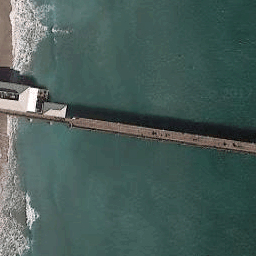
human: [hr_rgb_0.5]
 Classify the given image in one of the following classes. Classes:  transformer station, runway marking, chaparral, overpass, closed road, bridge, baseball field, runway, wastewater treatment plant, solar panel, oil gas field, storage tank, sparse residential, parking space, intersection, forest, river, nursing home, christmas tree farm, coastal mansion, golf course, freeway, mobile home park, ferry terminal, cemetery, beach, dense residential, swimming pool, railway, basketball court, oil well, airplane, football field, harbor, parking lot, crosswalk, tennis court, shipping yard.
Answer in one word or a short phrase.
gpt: bridge